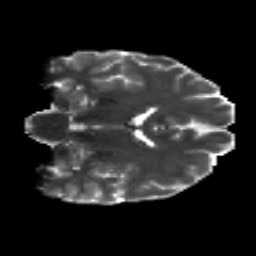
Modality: T2w
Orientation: coronal
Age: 29
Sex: female
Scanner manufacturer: siemens
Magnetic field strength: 3 T
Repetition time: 8.8 s
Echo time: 0.085 s